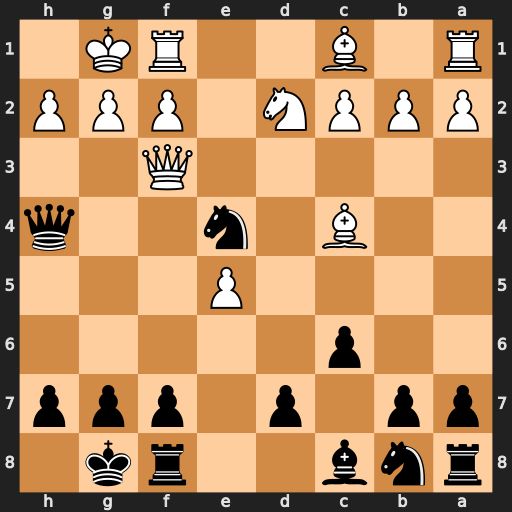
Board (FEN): rnb2rk1/pp1p1ppp/2p5/4P3/2B1n2q/5Q2/PPPN1PPP/R1B2RK1
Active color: b
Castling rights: -
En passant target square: -
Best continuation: Nxd2 Bxd2 Qxc4